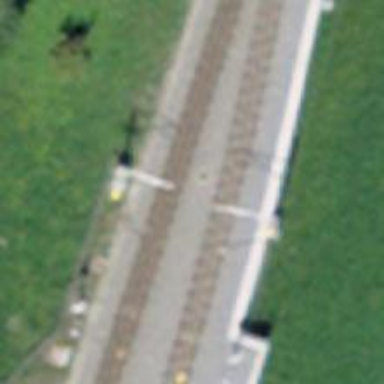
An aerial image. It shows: Catenary mast for power lines.